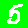
Digit: 5